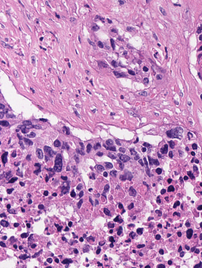
Tumor epithelial tissue: yes
Tumor-associated stroma tissue: yes
Normal tissue: no